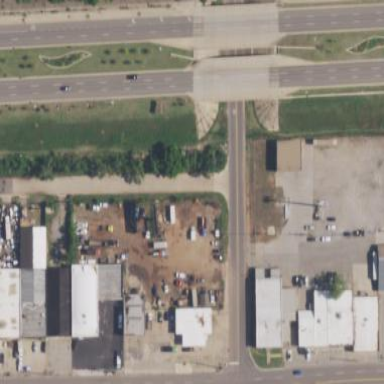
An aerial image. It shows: Industrial area with car repair shop.